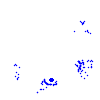
Particle: pion